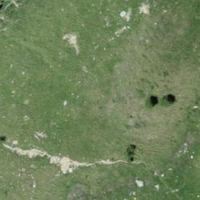
EUNIS habitat code: 26
Species observed at this site:
Platanthera bifolia
Dactylorhiza majalis